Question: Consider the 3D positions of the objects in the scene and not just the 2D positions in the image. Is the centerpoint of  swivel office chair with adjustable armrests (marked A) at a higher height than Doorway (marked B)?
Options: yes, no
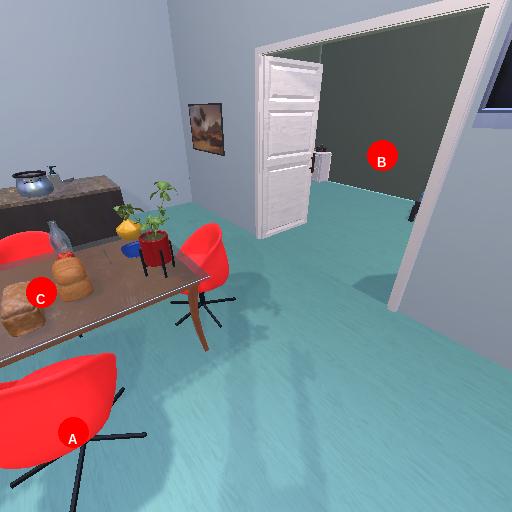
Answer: yes